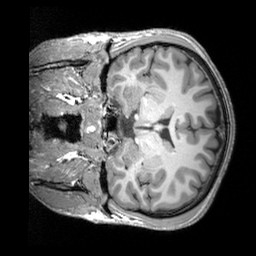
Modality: T1w
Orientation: coronal
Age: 21
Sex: male
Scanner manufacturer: siemens
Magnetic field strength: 3 T
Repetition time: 2.3 s
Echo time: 0.00303 s